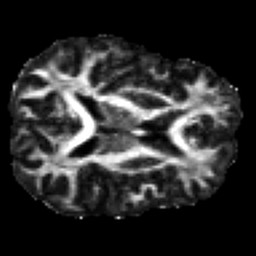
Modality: FA
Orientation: axial
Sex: male
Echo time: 0.114 s